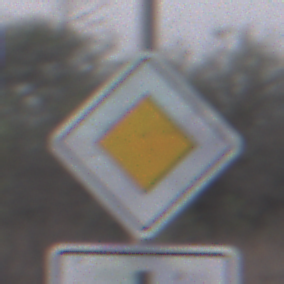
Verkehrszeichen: Vorfahrtsstrasse
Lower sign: VerlaufVorfahrtsstrasse3
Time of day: SunriseSunset
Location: Outdoor (Nature)
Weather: Clear
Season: NotSpecified
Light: Natural